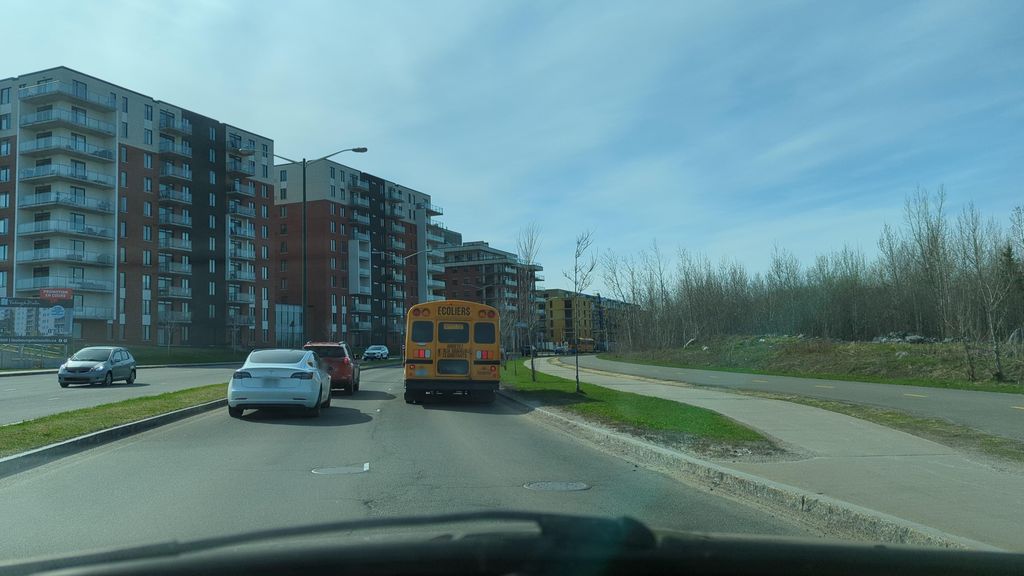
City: quebec_city